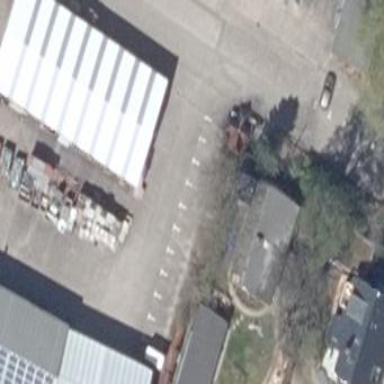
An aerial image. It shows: Rooftop parking area.